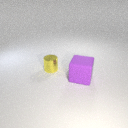
small yellow metal cylinder to the left of large purple rubber cube